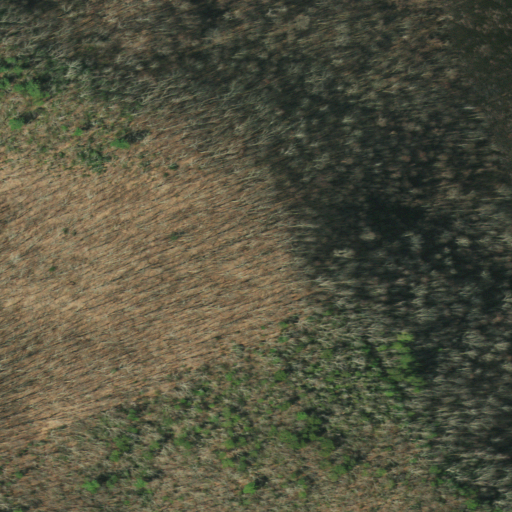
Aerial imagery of mountain in Tennessee named Rag Mountain containing deciduous forest and mixed forest